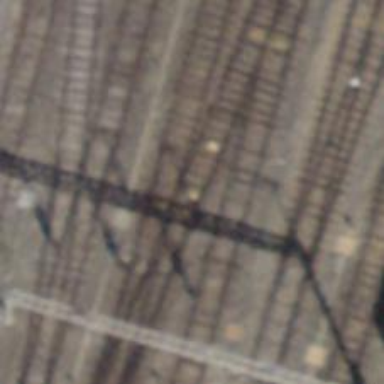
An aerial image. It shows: Railway switch.